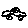
Label: car